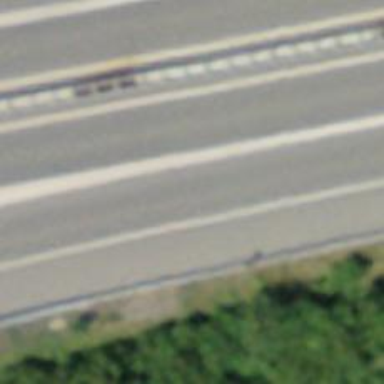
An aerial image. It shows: Asphalt motorway link.